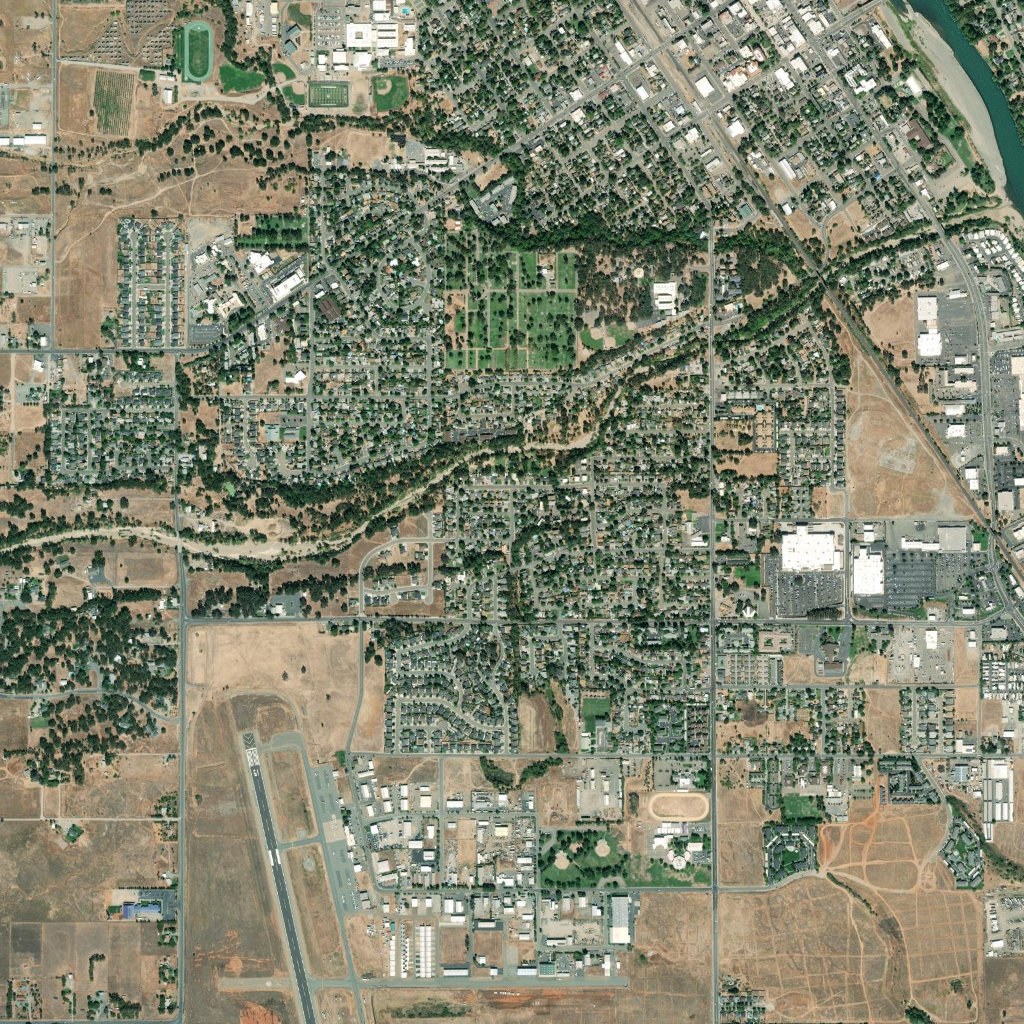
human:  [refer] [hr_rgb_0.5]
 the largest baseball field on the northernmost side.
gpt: <box>[[36, 7, 40, 11, 0]]</box>

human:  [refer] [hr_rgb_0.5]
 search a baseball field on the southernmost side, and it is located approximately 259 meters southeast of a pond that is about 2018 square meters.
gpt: <box>[[52, 82, 57, 87, 0]]</box>